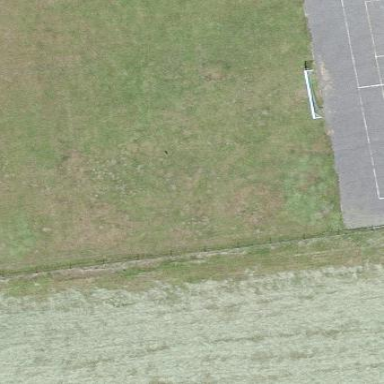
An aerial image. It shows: Soccer pitch with grass surface for leisure land.